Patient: sex F, age 69
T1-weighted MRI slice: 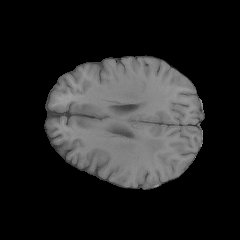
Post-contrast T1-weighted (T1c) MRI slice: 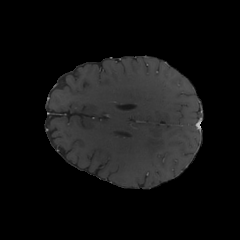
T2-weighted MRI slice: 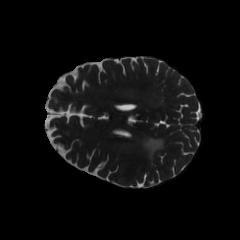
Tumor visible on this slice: yes
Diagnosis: Glioblastoma, IDH-wildtype
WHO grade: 4